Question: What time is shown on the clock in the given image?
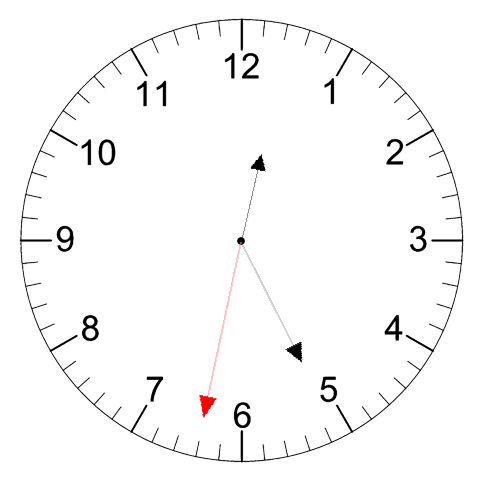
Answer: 12:25:32